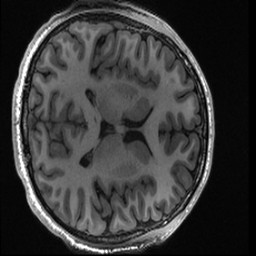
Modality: T1w
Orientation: axial
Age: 22
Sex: male